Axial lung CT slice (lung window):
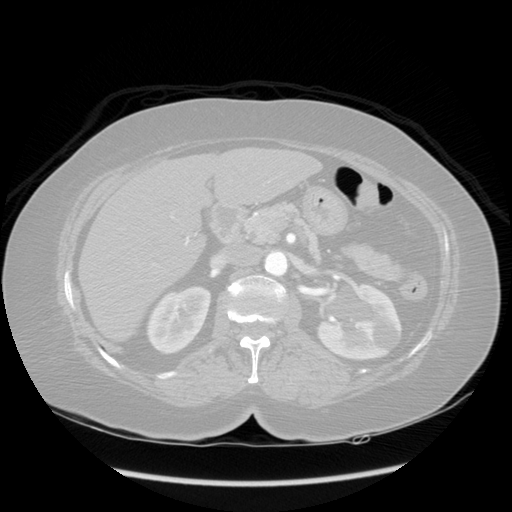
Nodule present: no